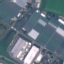
Label: Industrial